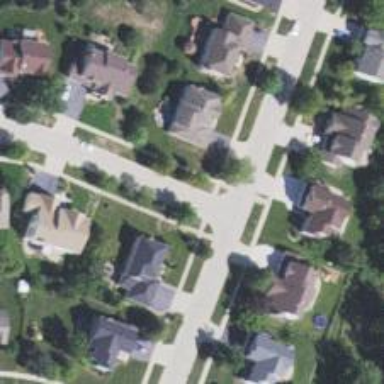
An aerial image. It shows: Residential road.